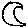
Label: moon